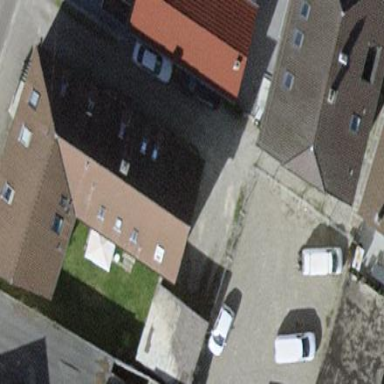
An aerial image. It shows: Hipped roof on apartment building.